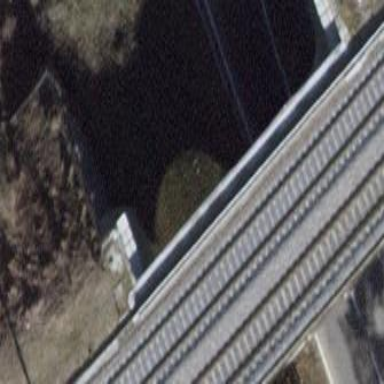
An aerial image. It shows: Bridge with arch structure.